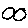
Label: circle